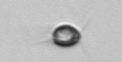
Label: Acanthoica_quattrospina